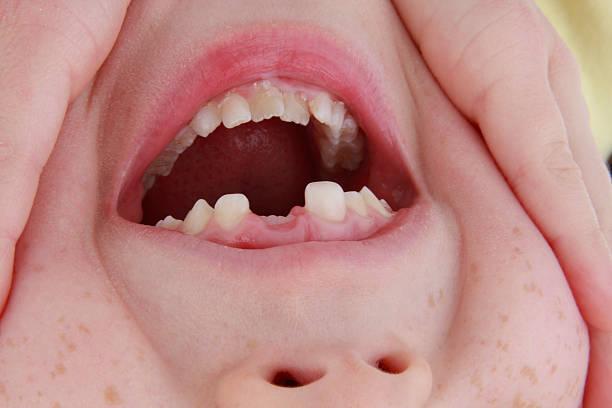
Condition: hypodontia